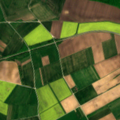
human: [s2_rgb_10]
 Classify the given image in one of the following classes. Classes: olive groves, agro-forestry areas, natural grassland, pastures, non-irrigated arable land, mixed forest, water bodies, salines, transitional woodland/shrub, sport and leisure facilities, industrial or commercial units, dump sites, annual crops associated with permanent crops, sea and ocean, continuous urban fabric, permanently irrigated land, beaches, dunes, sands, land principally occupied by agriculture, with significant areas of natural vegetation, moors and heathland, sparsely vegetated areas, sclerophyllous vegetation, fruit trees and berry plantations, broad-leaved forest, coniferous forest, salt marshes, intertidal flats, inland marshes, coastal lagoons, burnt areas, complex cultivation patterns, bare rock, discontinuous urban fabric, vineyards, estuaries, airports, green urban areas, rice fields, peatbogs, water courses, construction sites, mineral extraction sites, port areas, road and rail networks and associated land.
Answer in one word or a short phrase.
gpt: non-irrigated arable land, pastures, broad-leaved forest